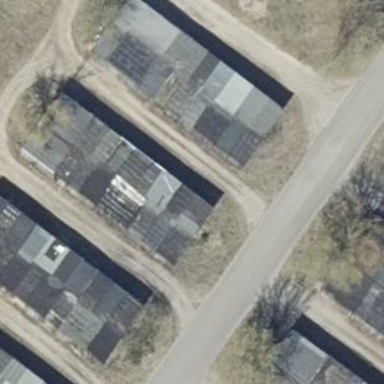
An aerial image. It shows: Garage building.